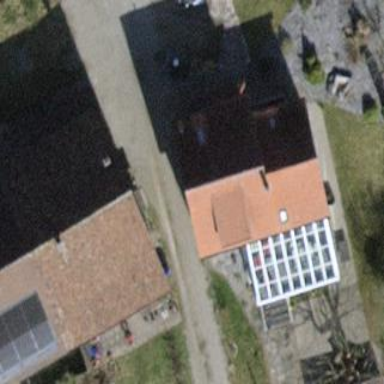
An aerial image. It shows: Gabled roof house.